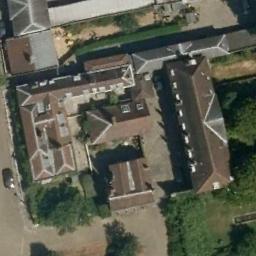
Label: palace